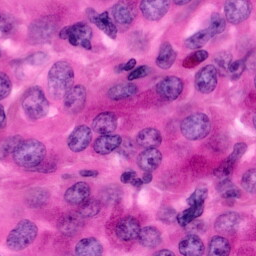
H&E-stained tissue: Pancreatic